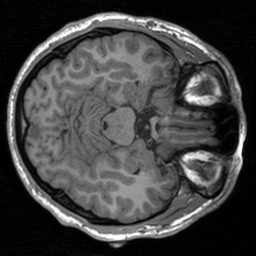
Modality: T1w
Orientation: axial
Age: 23
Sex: male
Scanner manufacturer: siemens
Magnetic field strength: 3 T
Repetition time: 1.9 s
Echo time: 0.00226 s